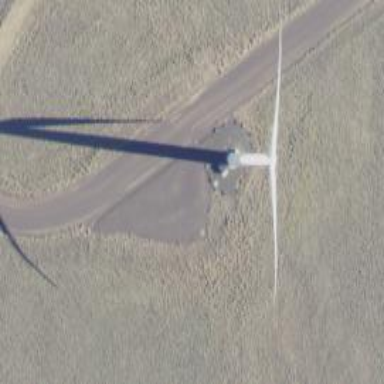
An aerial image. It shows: Wind generator using wind turbines of horizontal axis.